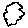
Label: cloud